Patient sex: F
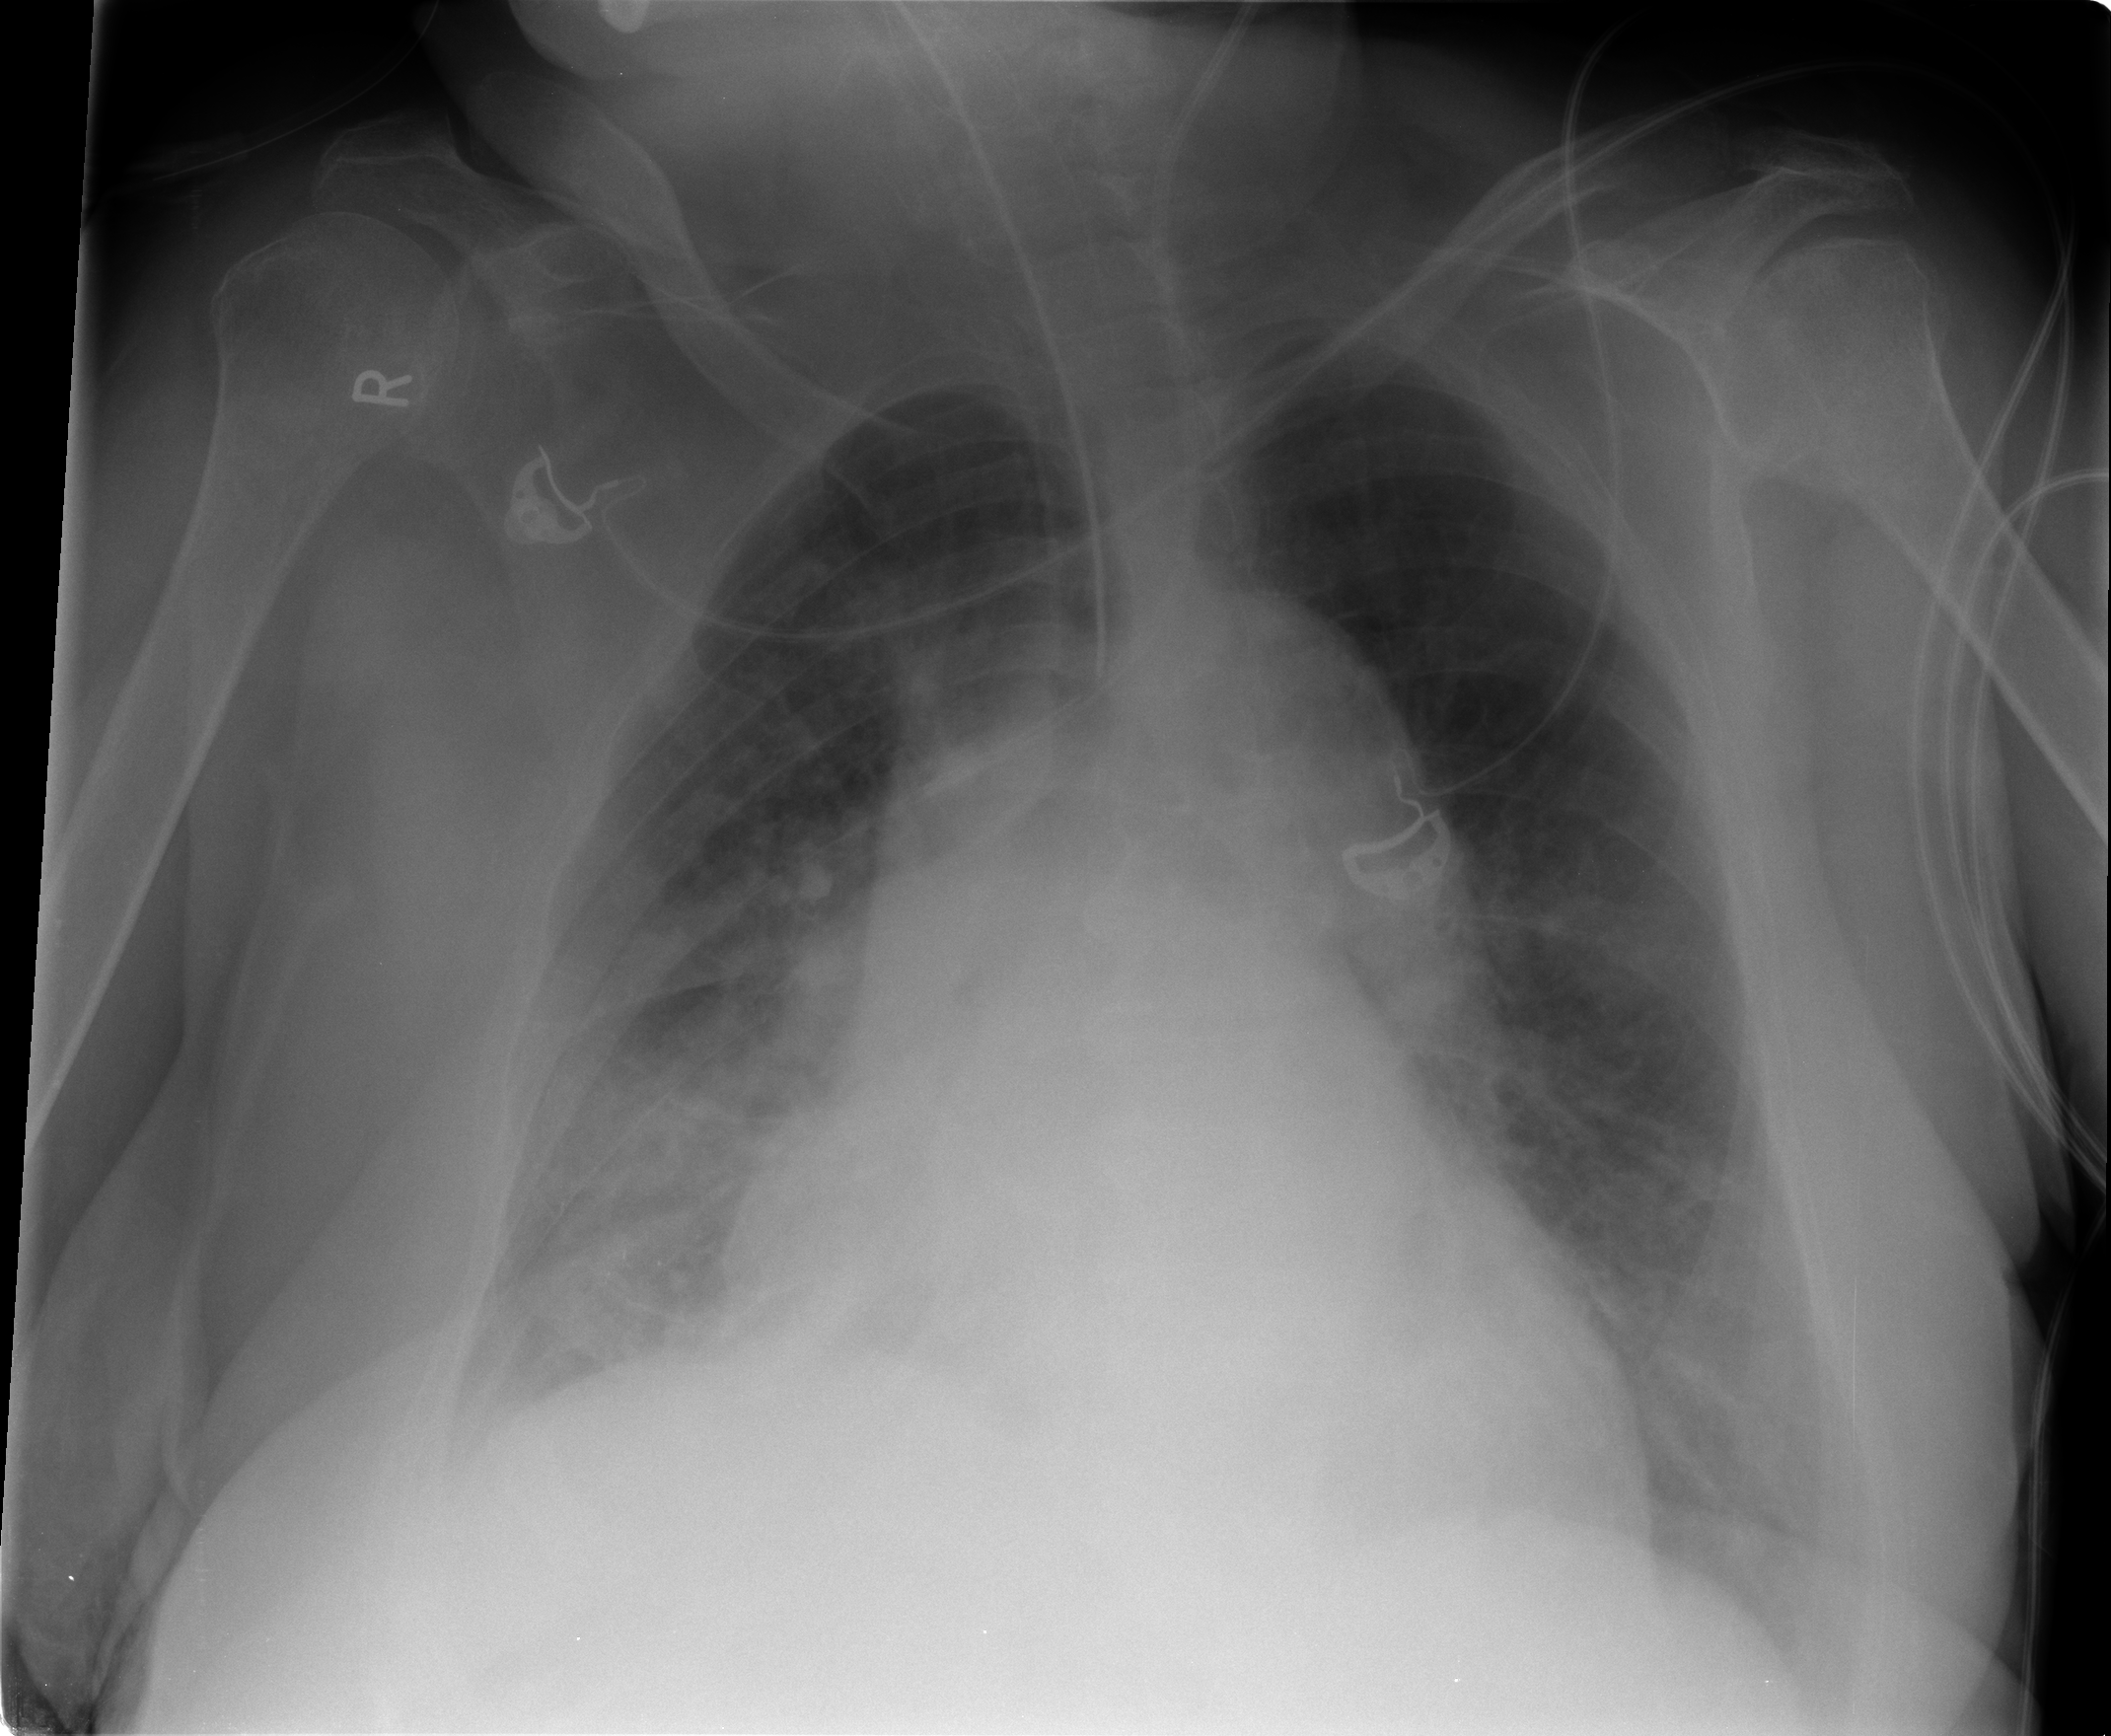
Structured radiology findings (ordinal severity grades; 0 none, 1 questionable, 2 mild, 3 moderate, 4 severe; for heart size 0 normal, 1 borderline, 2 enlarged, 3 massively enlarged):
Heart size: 2
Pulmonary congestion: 0
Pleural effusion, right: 0
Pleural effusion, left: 0
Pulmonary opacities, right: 2
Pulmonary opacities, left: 0
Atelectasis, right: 2
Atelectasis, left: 2